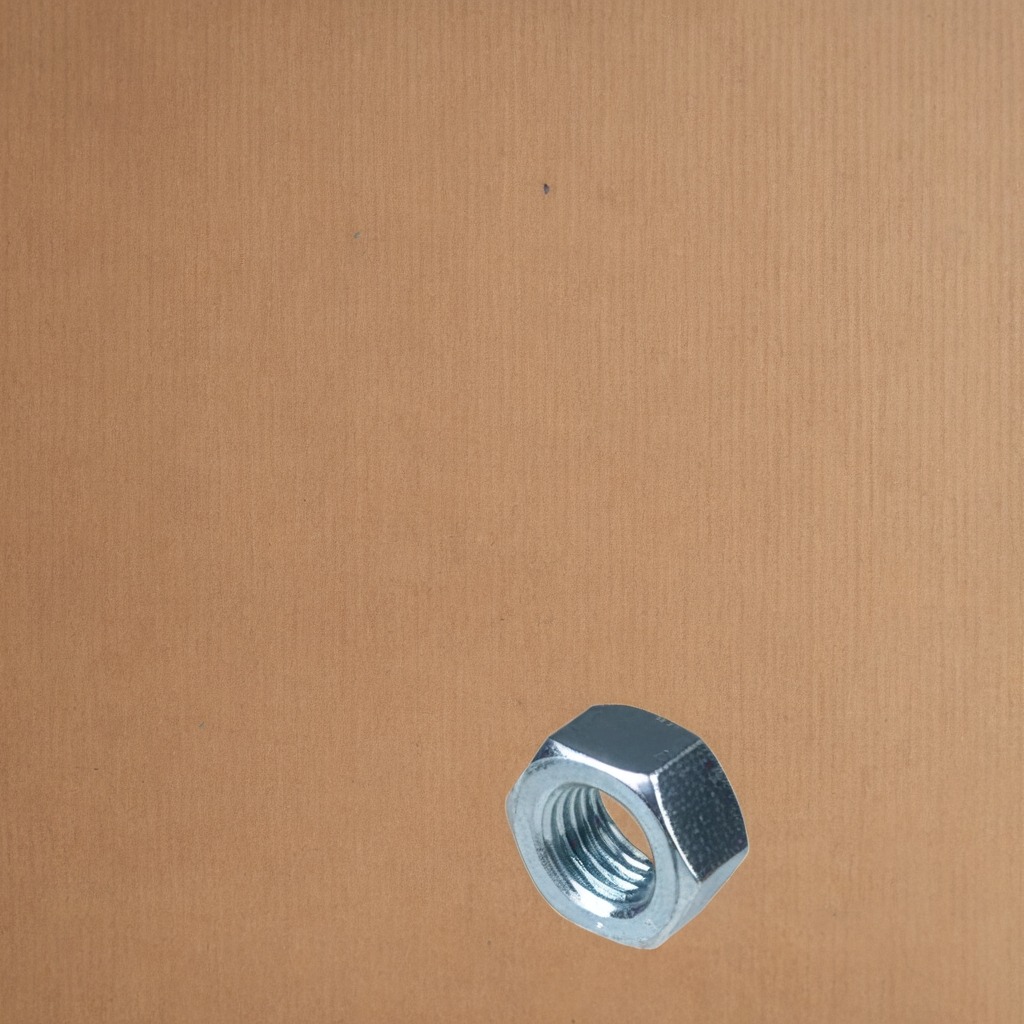
A metal nut is lying on the cardboard box surface in an outdoor workshop during daytime bright natural light soft shadows slightly creased but